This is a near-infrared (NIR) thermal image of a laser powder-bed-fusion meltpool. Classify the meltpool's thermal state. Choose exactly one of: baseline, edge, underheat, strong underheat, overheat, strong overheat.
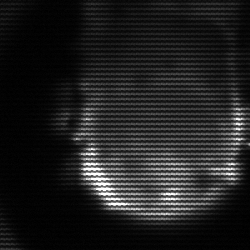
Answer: baseline